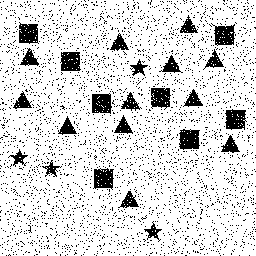
Squares: 8
Triangles: 12
Stars: 4
Total shapes: 24